Question: I can't find anywhere, what is actually a "group name" on OpenErp.
I'm trying to make a new app based on the warehouse management openerp application, but everytime I try to install it, it says
> Constraint ErrorThe name of the group must be unique !
Anyone can shed some light on what this group could be?
Already searched in files for "group" and I've changed some 'group_' names I found on the original objects by this module, but no success.
Edit:
What I'm trying to achieve with this is to have a copy of the "stock" module in order to edit and test without touching the original stock one.
These are minor changes, like for example field names, delete or adding some fields, etc...
Already changed all the group names and made a fresh new database.
For example I'd like to delete the "Accounting" tab of the product section in stock, but I guess it is related to the product.product object model, could I delete this tab without affecting all the product.product inherited objects in OpenErp?

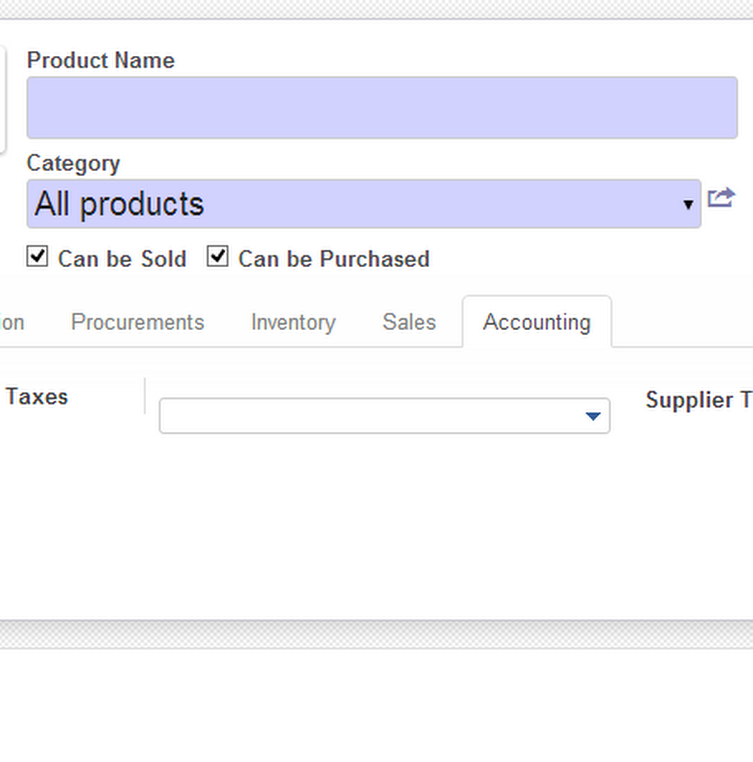
Answer: I suspect your module is trying to create a record in the 'res_groups' table with a name that matches one of the records already in that table. That violates a <URL> and fails the installation.
Look at your module's data XML files, and search for "res.groups". Look at the 'category_id' and 'name' fields, then check your database for other records in 'res_groups' with the same values.